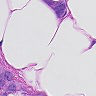
Metastatic tissue present: no